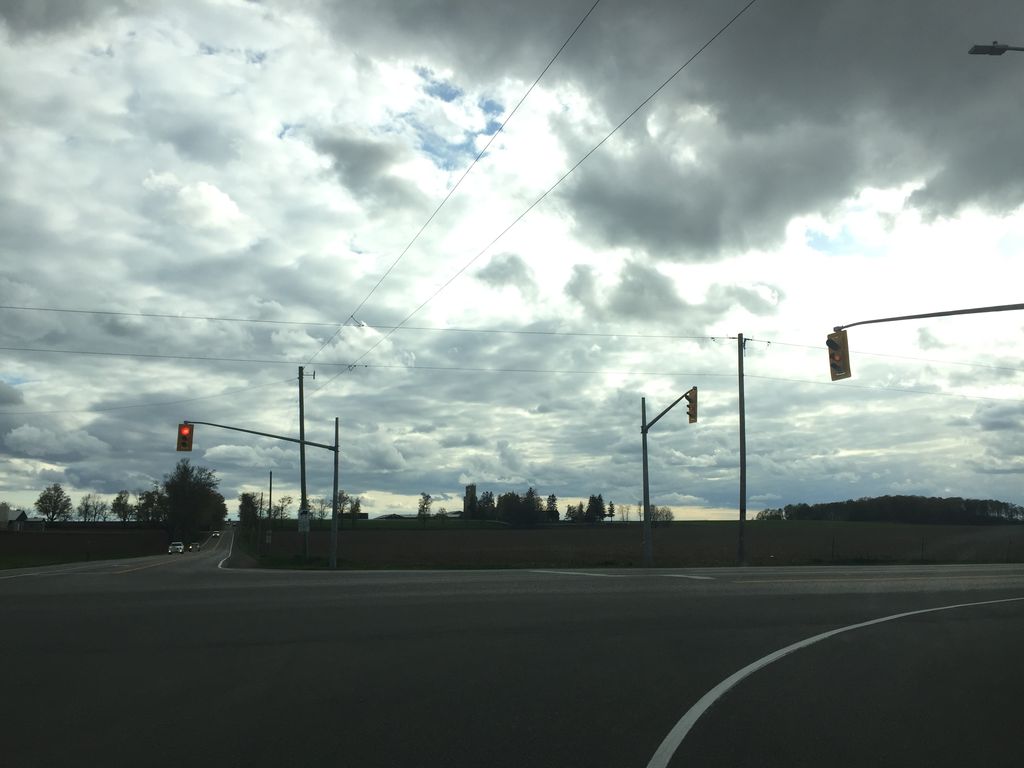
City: kitchener-waterloo